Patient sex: F
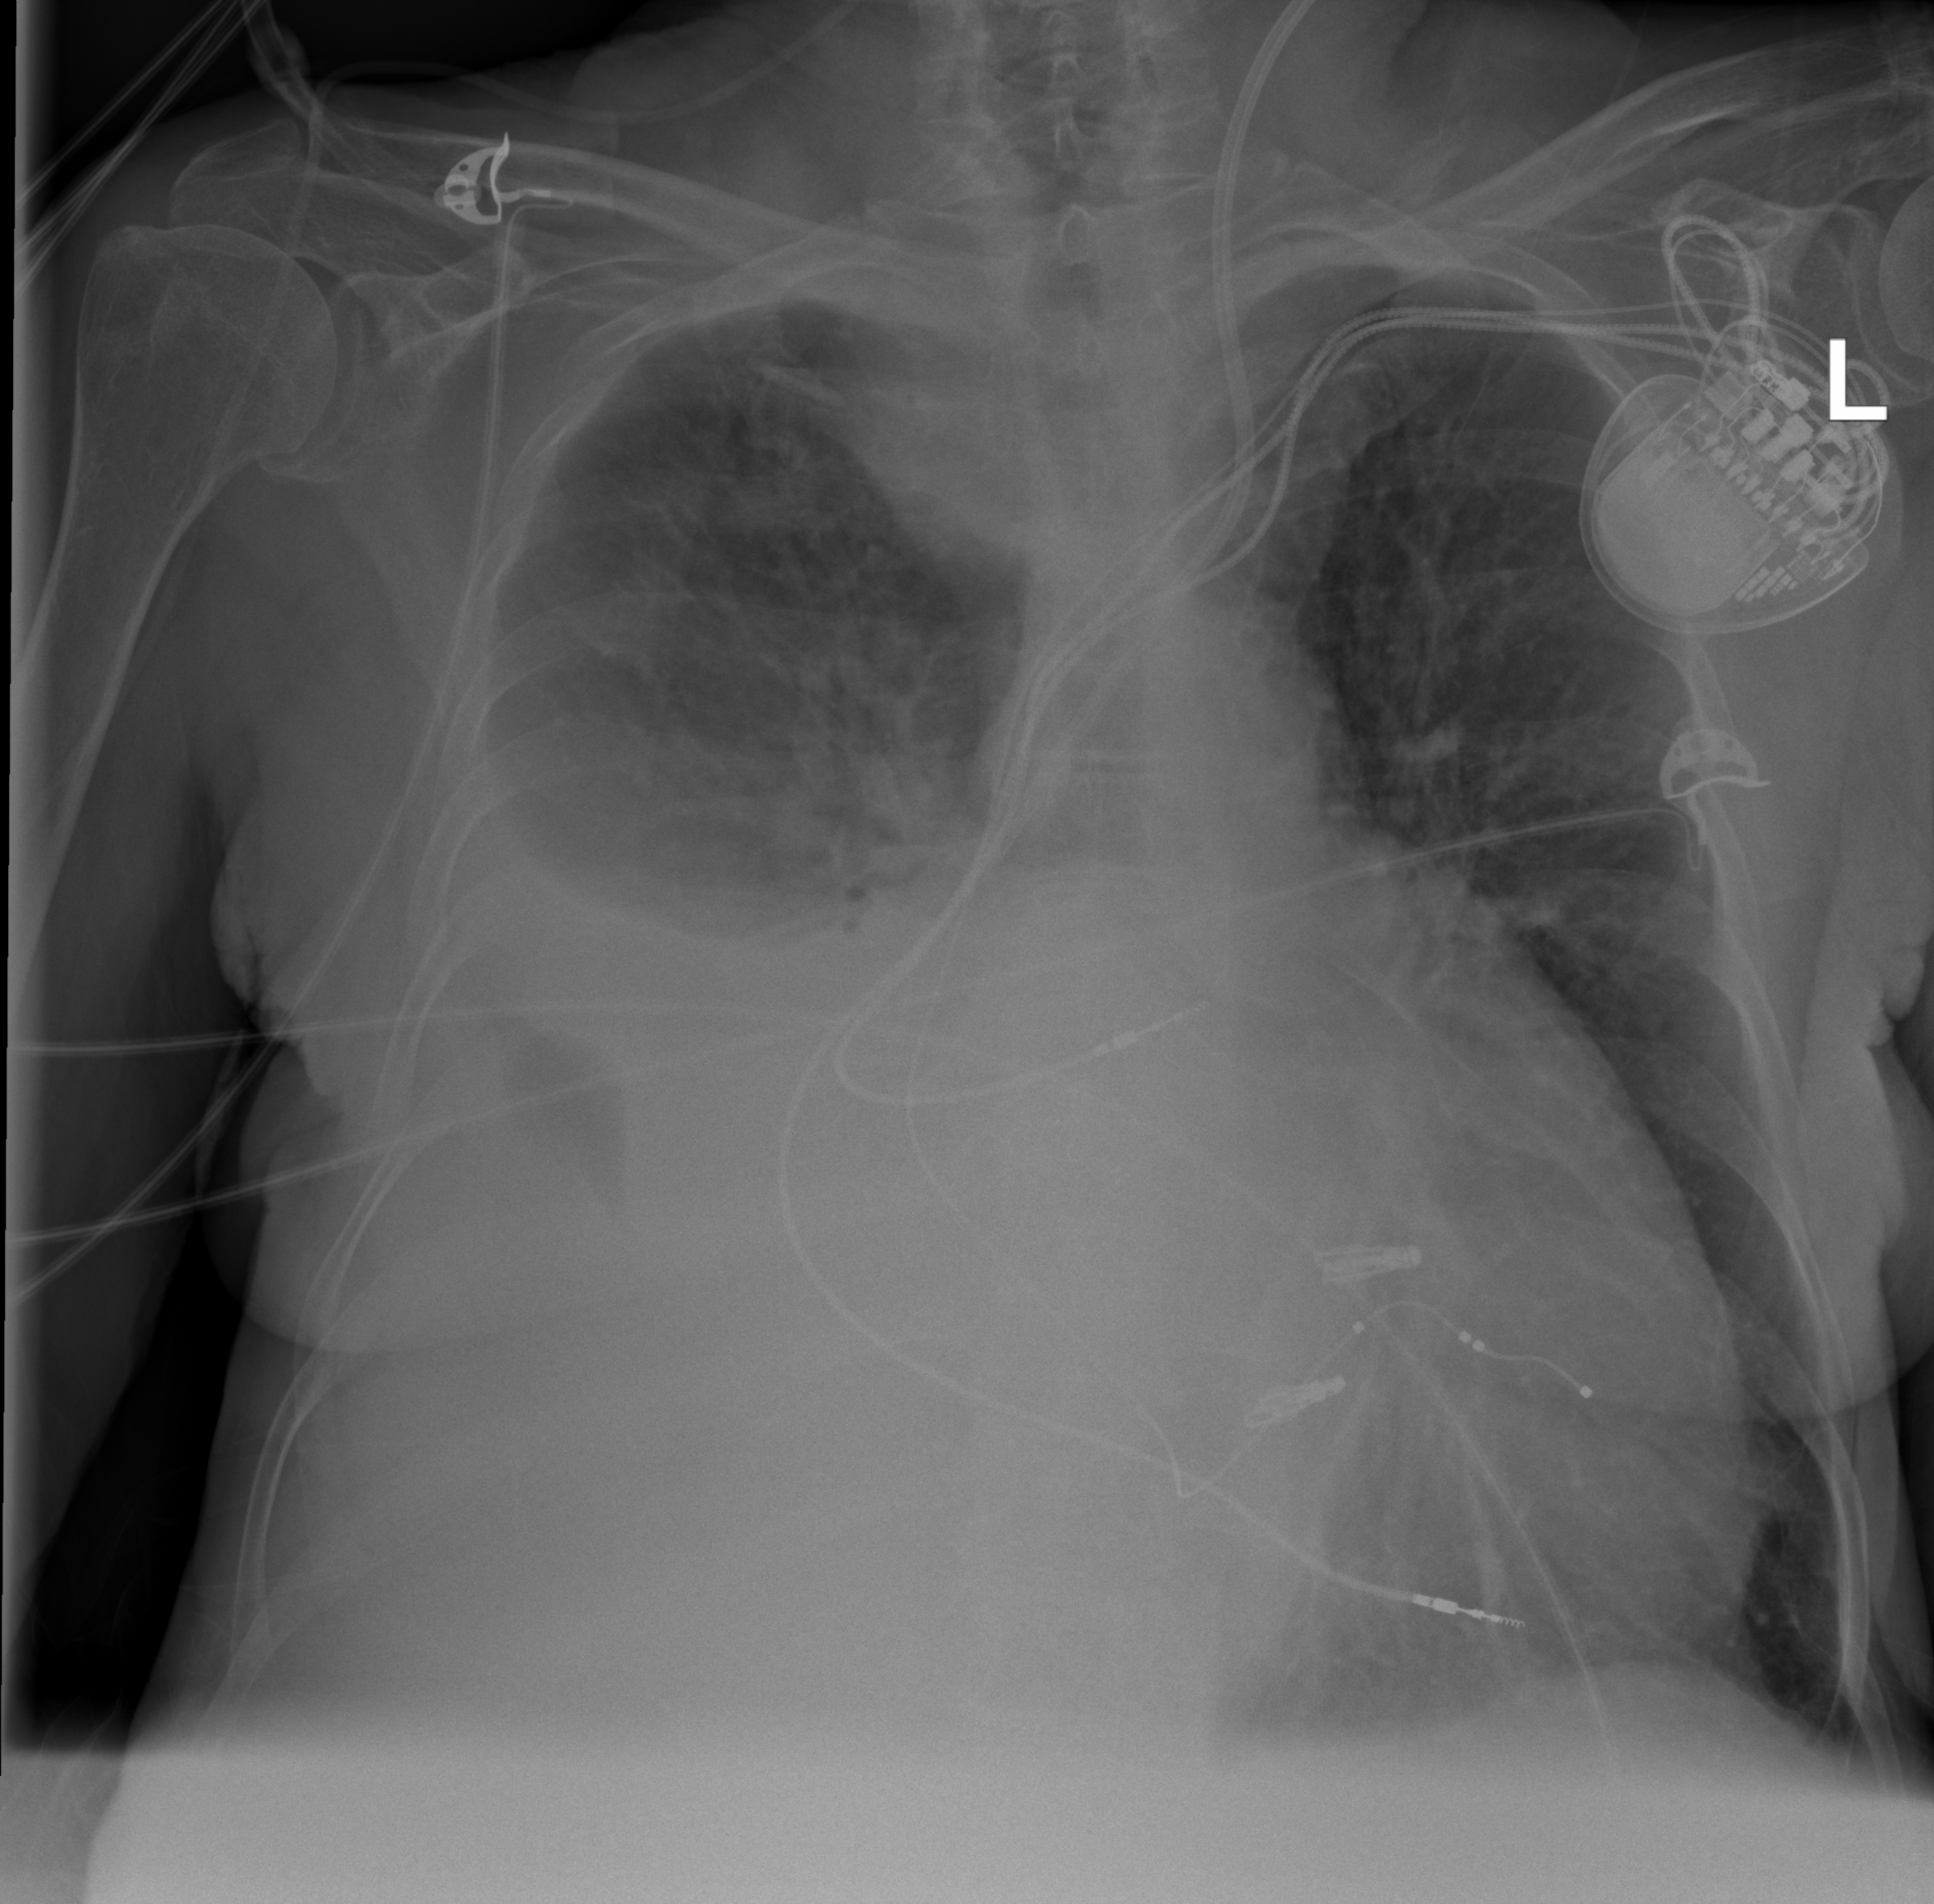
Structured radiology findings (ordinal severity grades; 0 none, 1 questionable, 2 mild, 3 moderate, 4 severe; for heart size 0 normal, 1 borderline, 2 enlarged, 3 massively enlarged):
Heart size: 2
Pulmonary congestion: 1
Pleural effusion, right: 3
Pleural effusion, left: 0
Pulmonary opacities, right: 0
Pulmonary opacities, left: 0
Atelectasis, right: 3
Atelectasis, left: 0